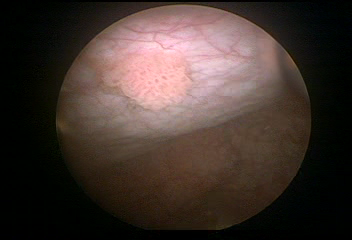
Modality: WLC
Class: Malignant
Subclass: HighGradePapillary
Lesion: L3
Stage: Ta
Morphology: Papillary
Bladder cancer association: Yes
Annotated structures: Tumor